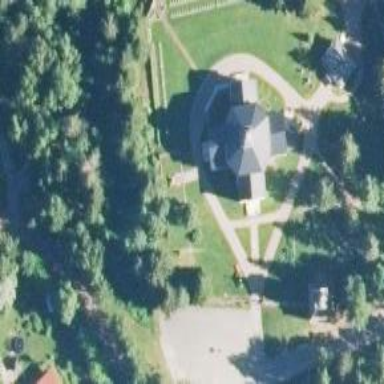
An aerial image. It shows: Historical site featuring war memorial.